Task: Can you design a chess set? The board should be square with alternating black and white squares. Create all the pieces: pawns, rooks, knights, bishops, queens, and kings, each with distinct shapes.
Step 117:
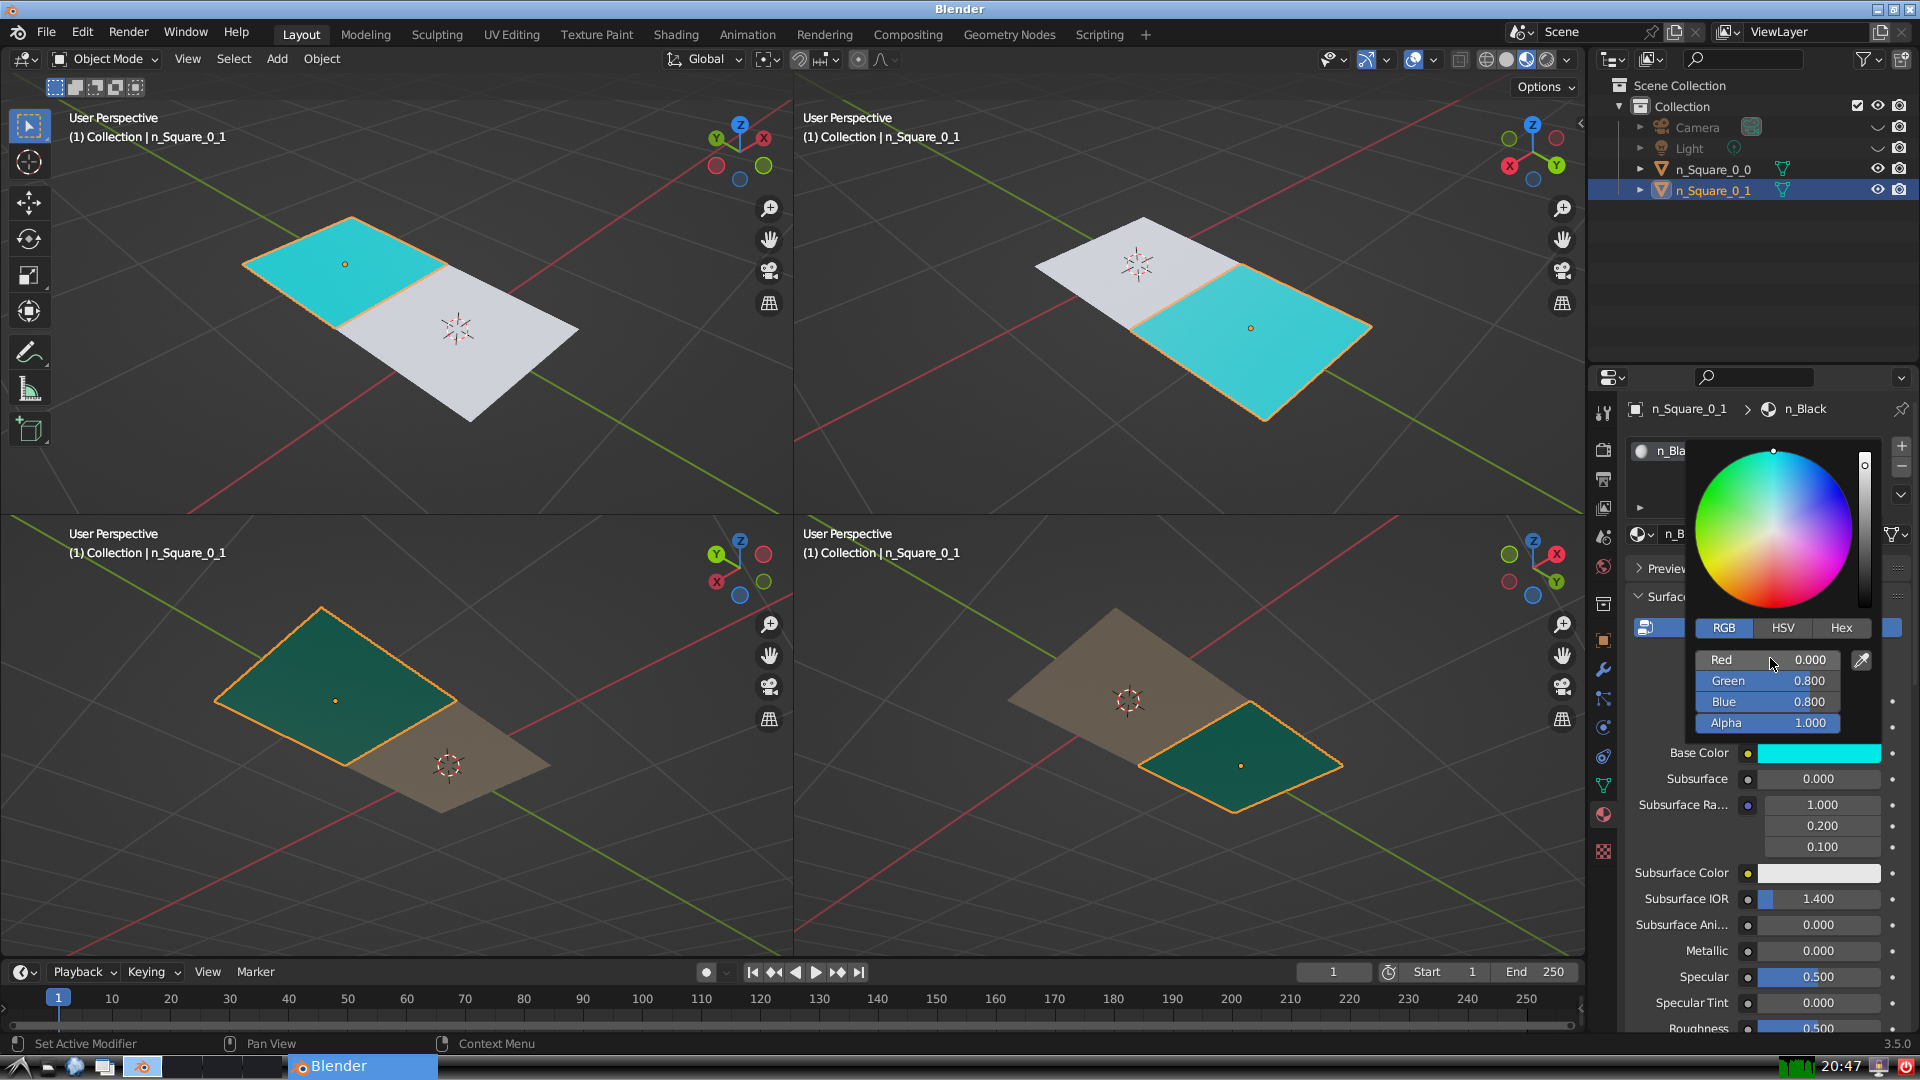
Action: {"mouse_move": [1770, 678]}